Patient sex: F
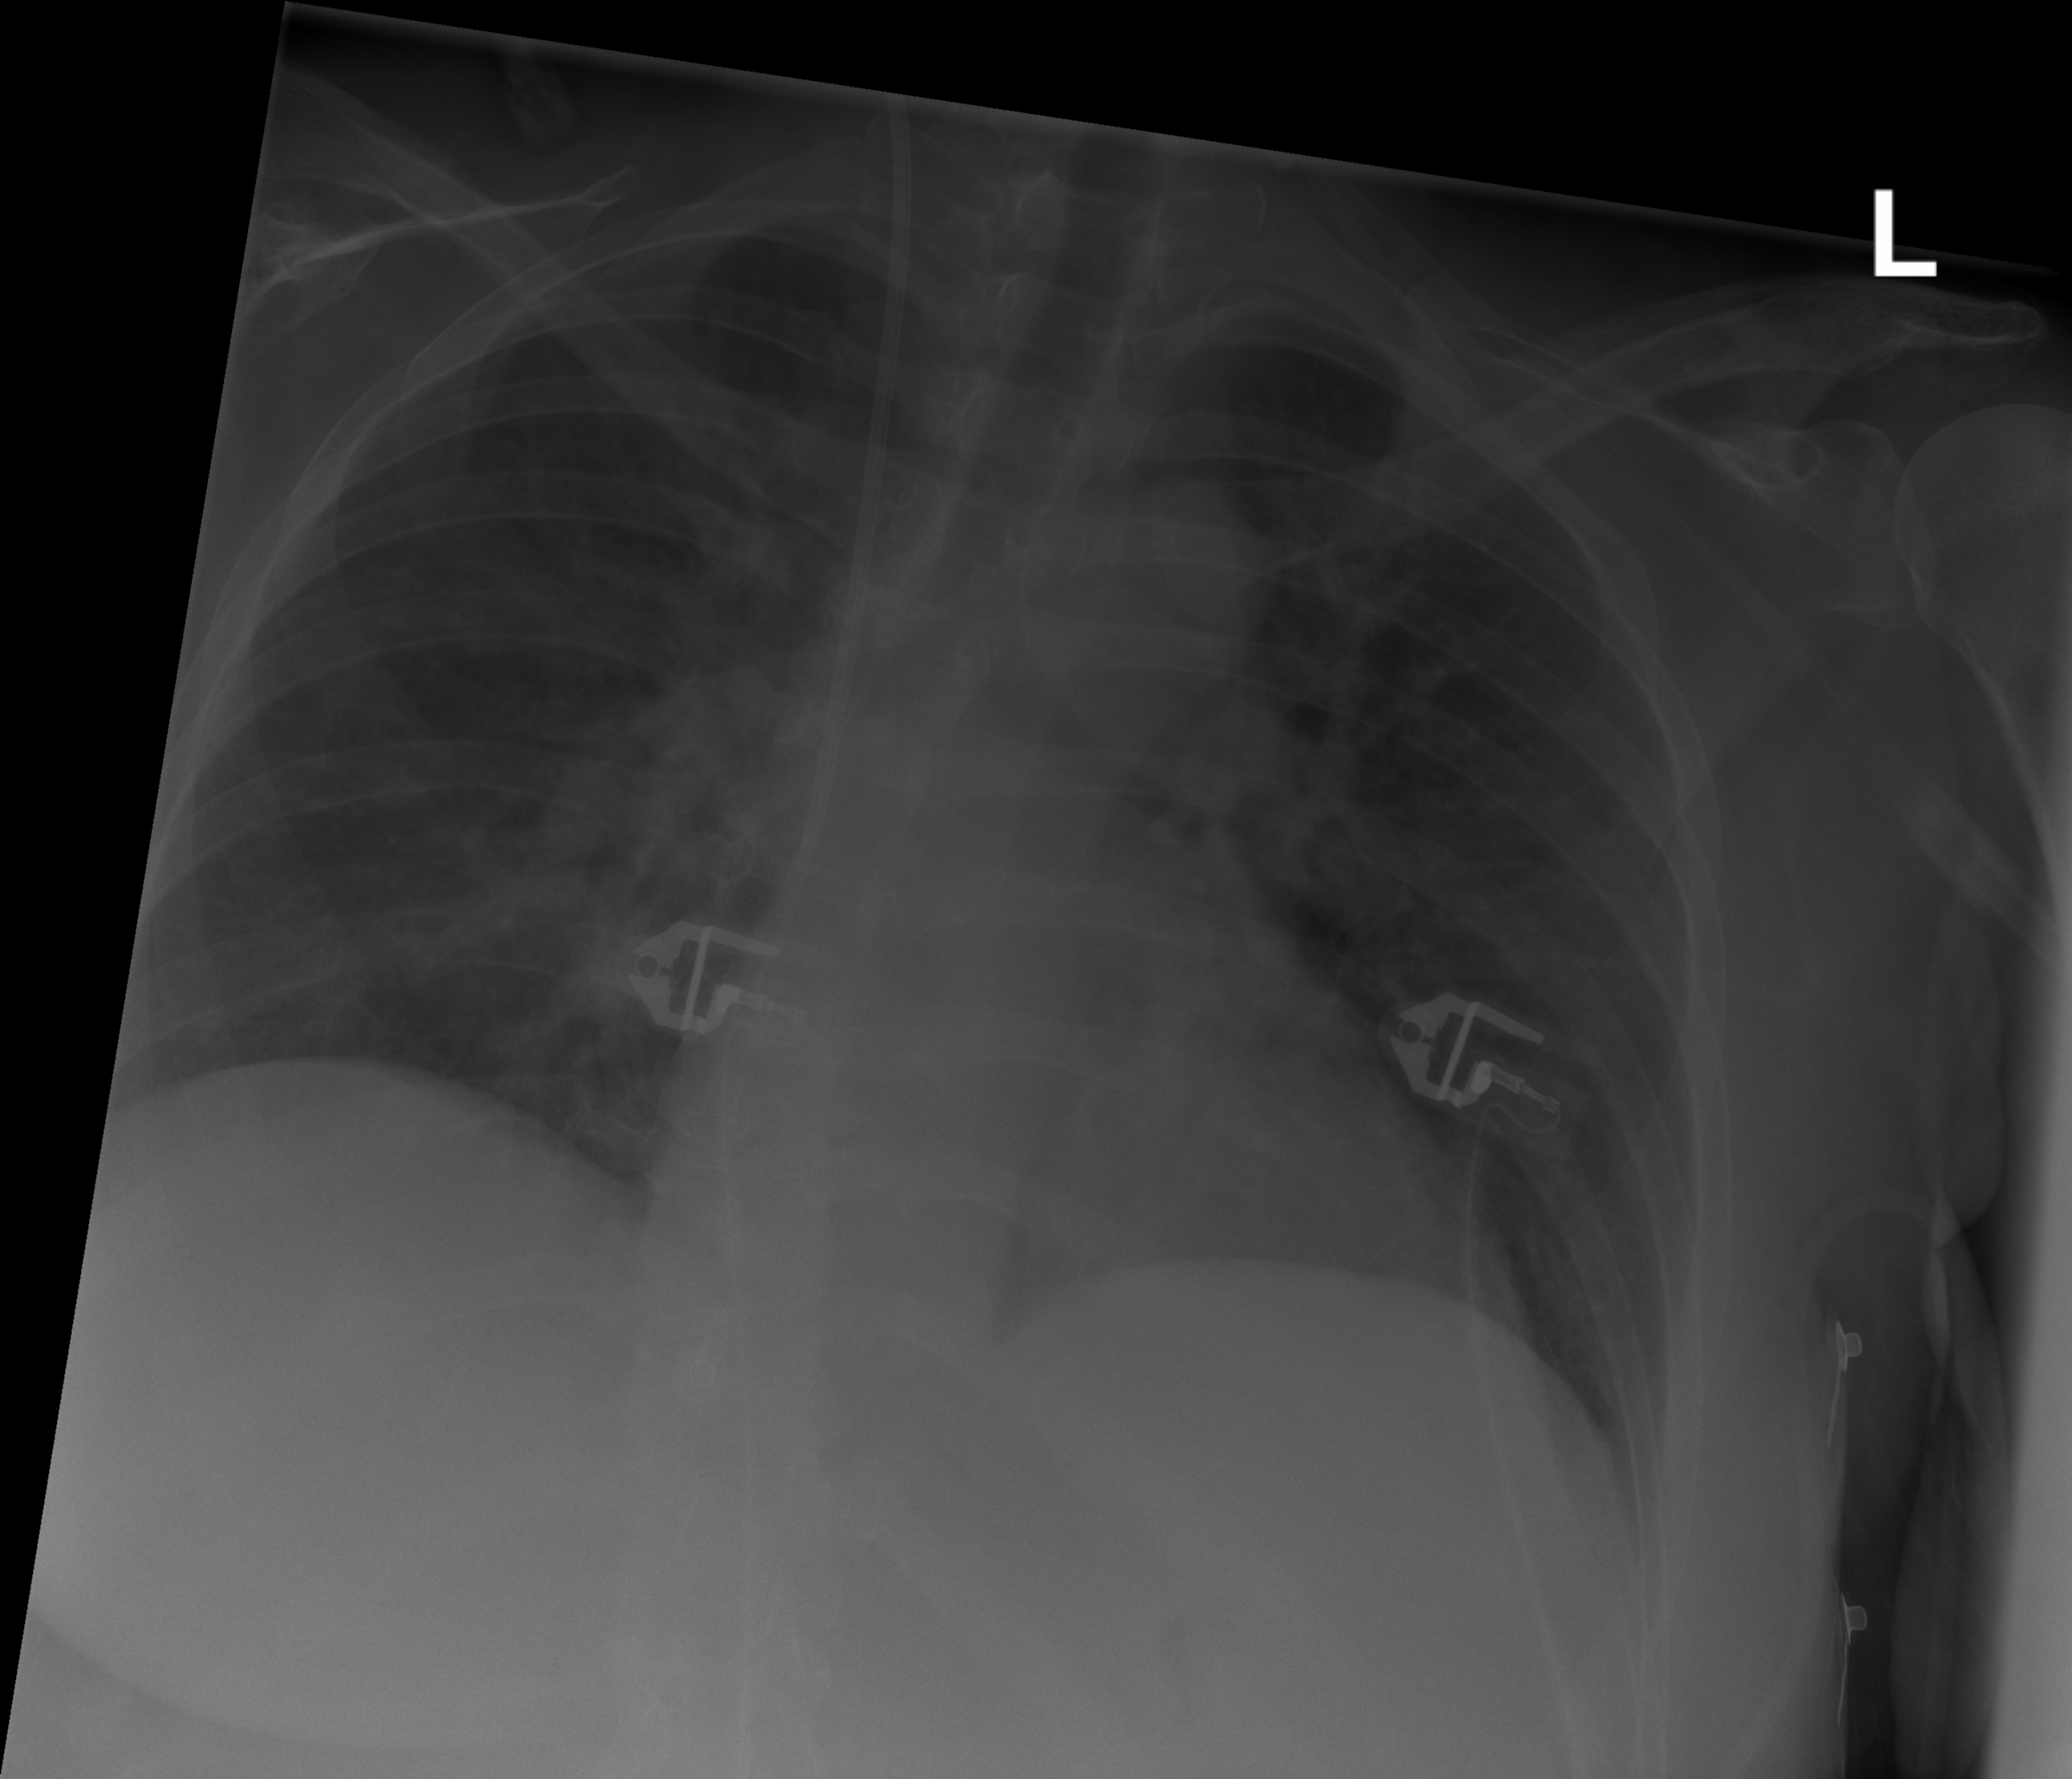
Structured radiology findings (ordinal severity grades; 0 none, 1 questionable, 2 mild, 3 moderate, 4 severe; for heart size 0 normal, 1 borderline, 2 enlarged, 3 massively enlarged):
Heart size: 0
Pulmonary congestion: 0
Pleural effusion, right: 2
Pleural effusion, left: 1
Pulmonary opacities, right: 0
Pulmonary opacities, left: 0
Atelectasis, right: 0
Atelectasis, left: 0